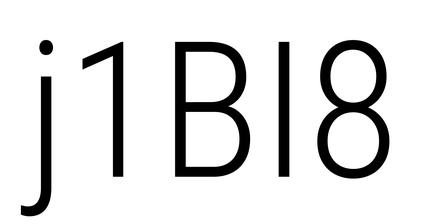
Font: Roboto_Condensed_Light